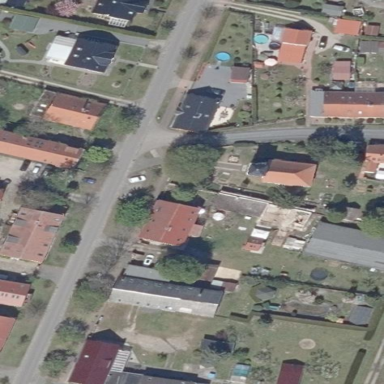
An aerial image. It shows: Wall surrounding religious graveyard.